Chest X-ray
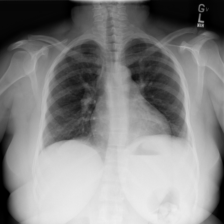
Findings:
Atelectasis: negative
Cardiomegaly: negative
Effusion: negative
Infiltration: negative
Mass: negative
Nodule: negative
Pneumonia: negative
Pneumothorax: negative
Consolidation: negative
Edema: negative
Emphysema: negative
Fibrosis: negative
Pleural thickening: negative
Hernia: negative